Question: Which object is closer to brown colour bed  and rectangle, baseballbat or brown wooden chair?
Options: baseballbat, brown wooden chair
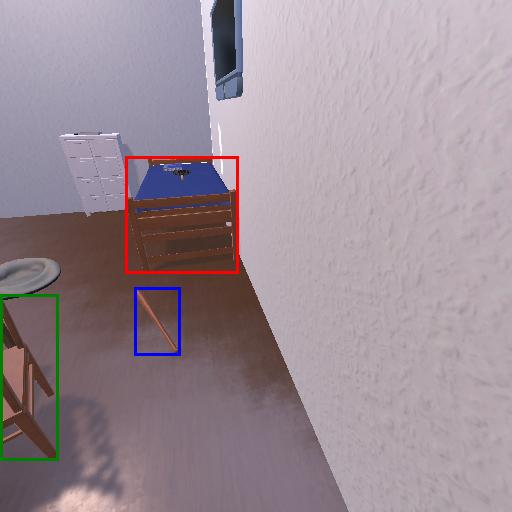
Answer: baseballbat